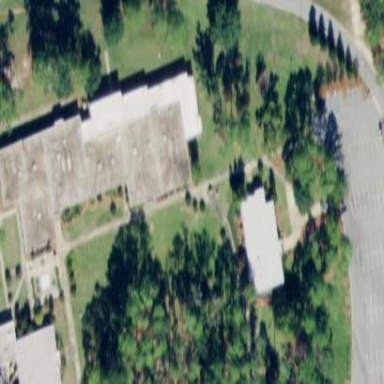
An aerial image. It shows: College building.